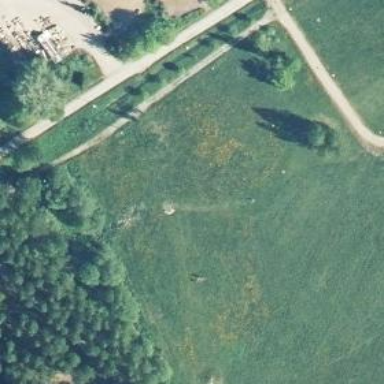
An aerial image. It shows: Disc golf basket.